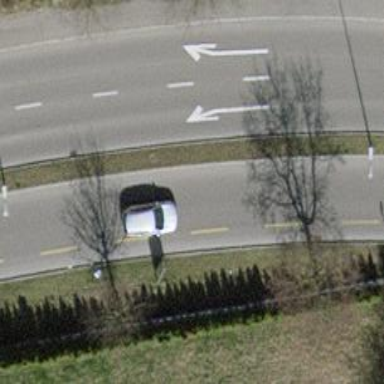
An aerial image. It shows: Secondary road with asphalt surface and separate sidewalk.